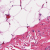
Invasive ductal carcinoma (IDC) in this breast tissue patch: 0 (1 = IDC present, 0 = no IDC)